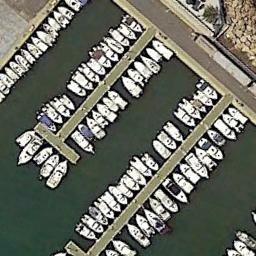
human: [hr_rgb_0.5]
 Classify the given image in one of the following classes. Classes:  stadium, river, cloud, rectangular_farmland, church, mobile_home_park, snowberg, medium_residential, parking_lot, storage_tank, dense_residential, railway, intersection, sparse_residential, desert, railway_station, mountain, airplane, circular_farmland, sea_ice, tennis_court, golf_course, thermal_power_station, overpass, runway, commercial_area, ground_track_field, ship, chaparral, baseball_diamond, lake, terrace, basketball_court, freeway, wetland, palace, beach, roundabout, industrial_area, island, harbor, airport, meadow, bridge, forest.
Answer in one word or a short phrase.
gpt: harbor